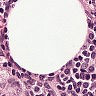
Metastatic tissue present: no